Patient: sex F, age 26
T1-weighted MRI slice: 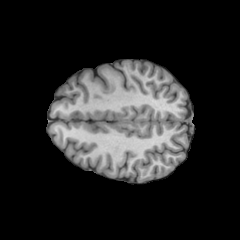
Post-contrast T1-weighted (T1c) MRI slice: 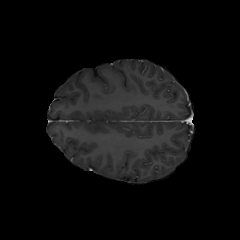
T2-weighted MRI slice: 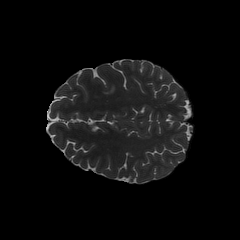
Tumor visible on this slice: yes
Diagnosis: Astrocytoma, IDH-mutant
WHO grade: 2